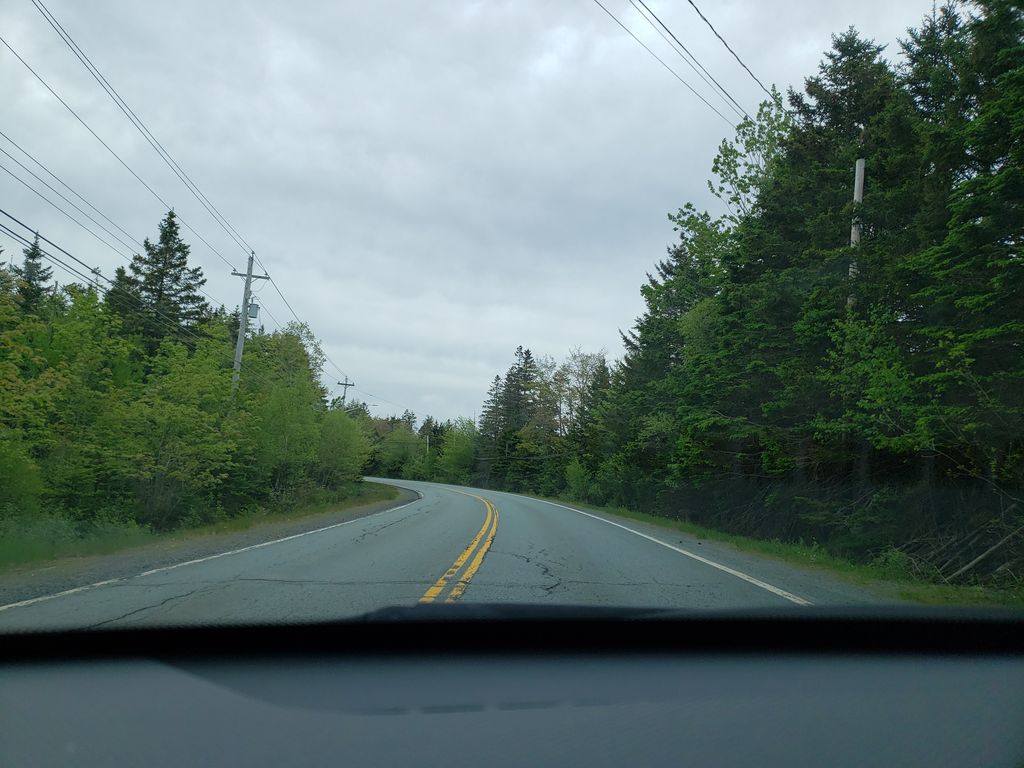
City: halifax